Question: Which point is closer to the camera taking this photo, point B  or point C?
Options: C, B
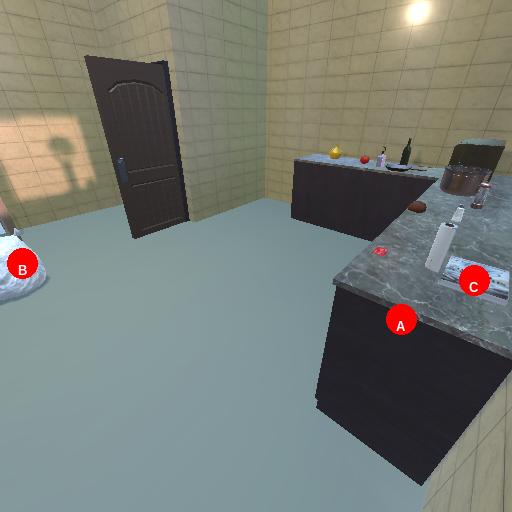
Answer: C